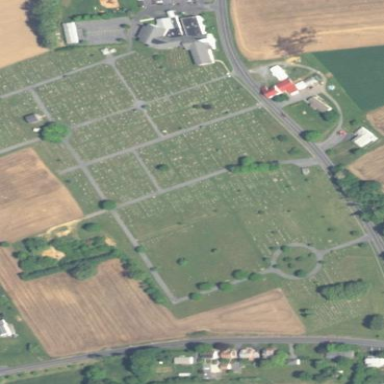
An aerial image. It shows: Cemetery.